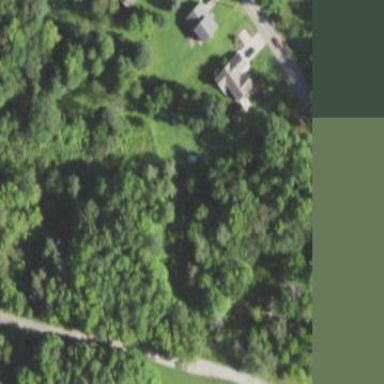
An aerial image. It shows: Deciduous woodland with mixed leaves.